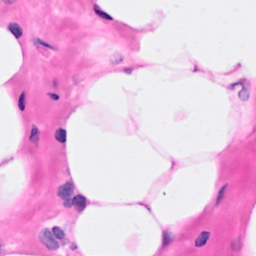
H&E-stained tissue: Breast